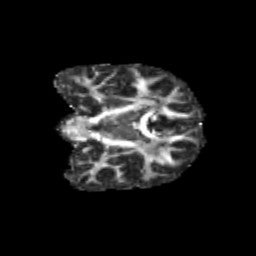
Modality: FA
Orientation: coronal
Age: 11
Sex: male
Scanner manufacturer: siemens
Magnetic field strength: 3 T
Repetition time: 3.8 s
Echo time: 0.07 s